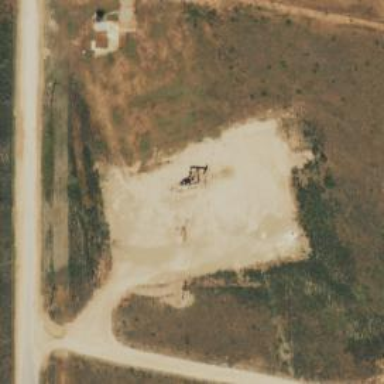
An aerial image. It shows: Petroleum well that is man-made.